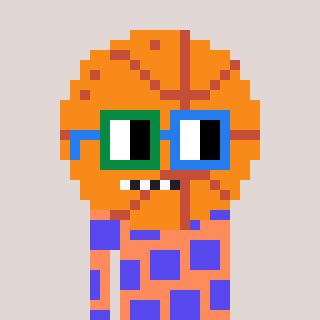
a pixel art character with square green and blue glasses, a basketball-shaped head and a peachy-colored body on a warm background